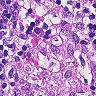
Metastatic tissue present: no